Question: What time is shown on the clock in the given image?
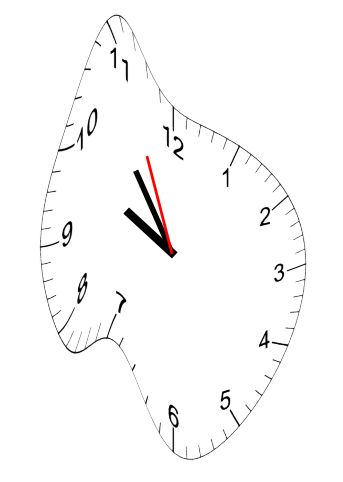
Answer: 09:53:56